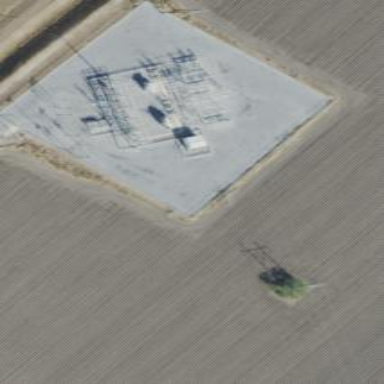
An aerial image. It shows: Distribution substation surrounded by fence.